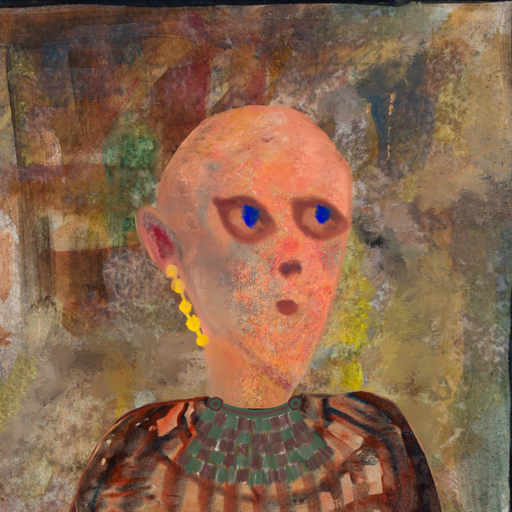
Background: Mosgoul, Head And Neck Side: Irani, Face Side: Mother_And_Son_Mother, Bust: Orphan, Hair Side: Blank, Head Accessory: Blank, Second Necklace: After_Raid, Necklace: Blank, Baby: Blank